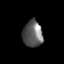
Tissue: lung
Cell type: Epithelial cells
Senescence score: 0.2141
Nuclear area (px): 519
Mean DAPI intensity: 97.694